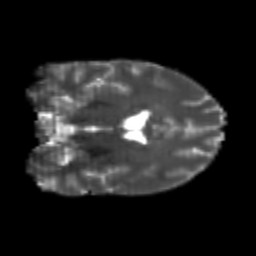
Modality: T2w
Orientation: coronal
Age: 22
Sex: male
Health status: healthy
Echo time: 0.074 s